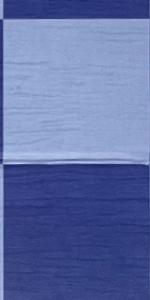
Label: Empty